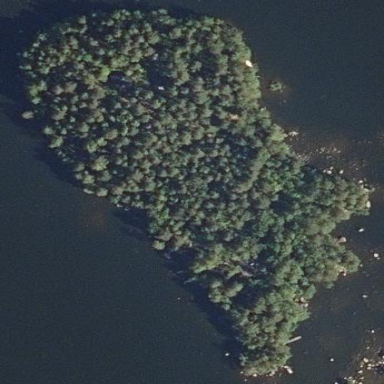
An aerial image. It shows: Island covered with woodland.